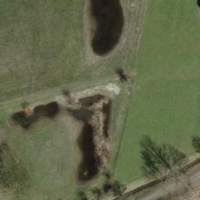
EUNIS habitat code: 23
Species observed at this site:
Corvus corone
Cyanistes caeruleus
Anas platyrhynchos
Emberiza citrinella
Fringilla coelebs
Aegithalos caudatus
Buteo buteo
Sylvia atricapilla
Columba palumbus
Turdus merula
Spatula clypeata
Parus major
Milvus migrans
Milvus milvus
Sitta europaea
Ciconia ciconia